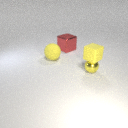
large red metal cube to the right of large yellow rubber sphere